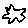
Label: star